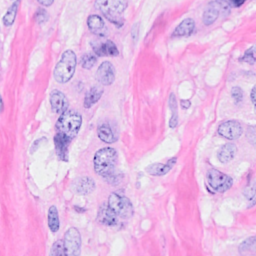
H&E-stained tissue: Breast